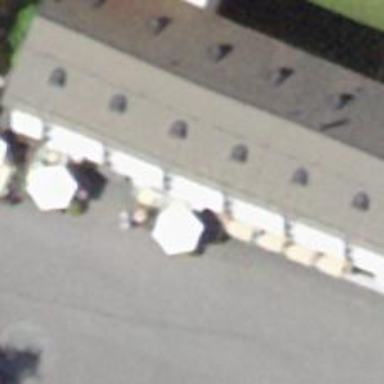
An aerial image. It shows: Hotel.